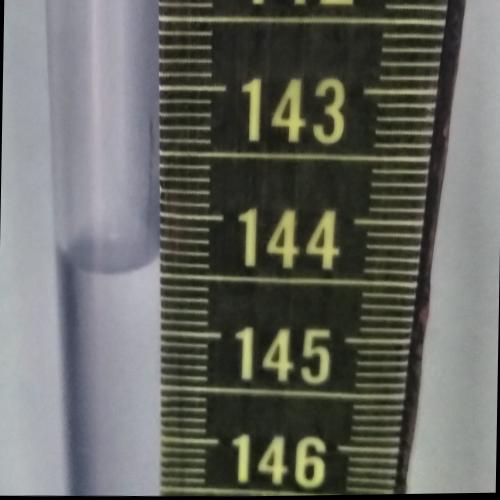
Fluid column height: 144.4 cm